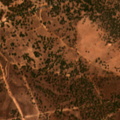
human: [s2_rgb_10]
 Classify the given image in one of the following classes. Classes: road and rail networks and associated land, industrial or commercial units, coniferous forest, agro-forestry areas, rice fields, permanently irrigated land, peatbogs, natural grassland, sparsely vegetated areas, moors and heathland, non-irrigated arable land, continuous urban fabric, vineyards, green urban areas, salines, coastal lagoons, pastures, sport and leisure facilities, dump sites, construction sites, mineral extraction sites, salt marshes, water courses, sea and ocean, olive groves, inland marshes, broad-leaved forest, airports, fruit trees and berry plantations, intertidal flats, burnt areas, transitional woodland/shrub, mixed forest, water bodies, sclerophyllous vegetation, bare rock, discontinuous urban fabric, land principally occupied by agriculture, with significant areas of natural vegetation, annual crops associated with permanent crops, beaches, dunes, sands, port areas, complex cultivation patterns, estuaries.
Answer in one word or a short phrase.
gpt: pastures, agro-forestry areas, transitional woodland/shrub